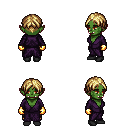
a pixel art fantasy rpg character, female body template, orc, green skin, purple robe, gold greaves, blonde parted hairstyle, gold gloves, black shoes, four views (front, back, left, right), 2x2 character sprite sheet, small pixel art, hard edges, no anti-aliasing